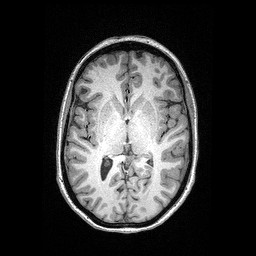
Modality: T1w
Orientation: coronal
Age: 26
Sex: female
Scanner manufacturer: siemens
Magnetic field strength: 3 T
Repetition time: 2.4 s
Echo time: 0.03 s